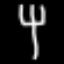
Label: fork